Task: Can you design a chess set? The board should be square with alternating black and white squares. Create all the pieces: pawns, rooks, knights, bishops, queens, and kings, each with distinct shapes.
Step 791:
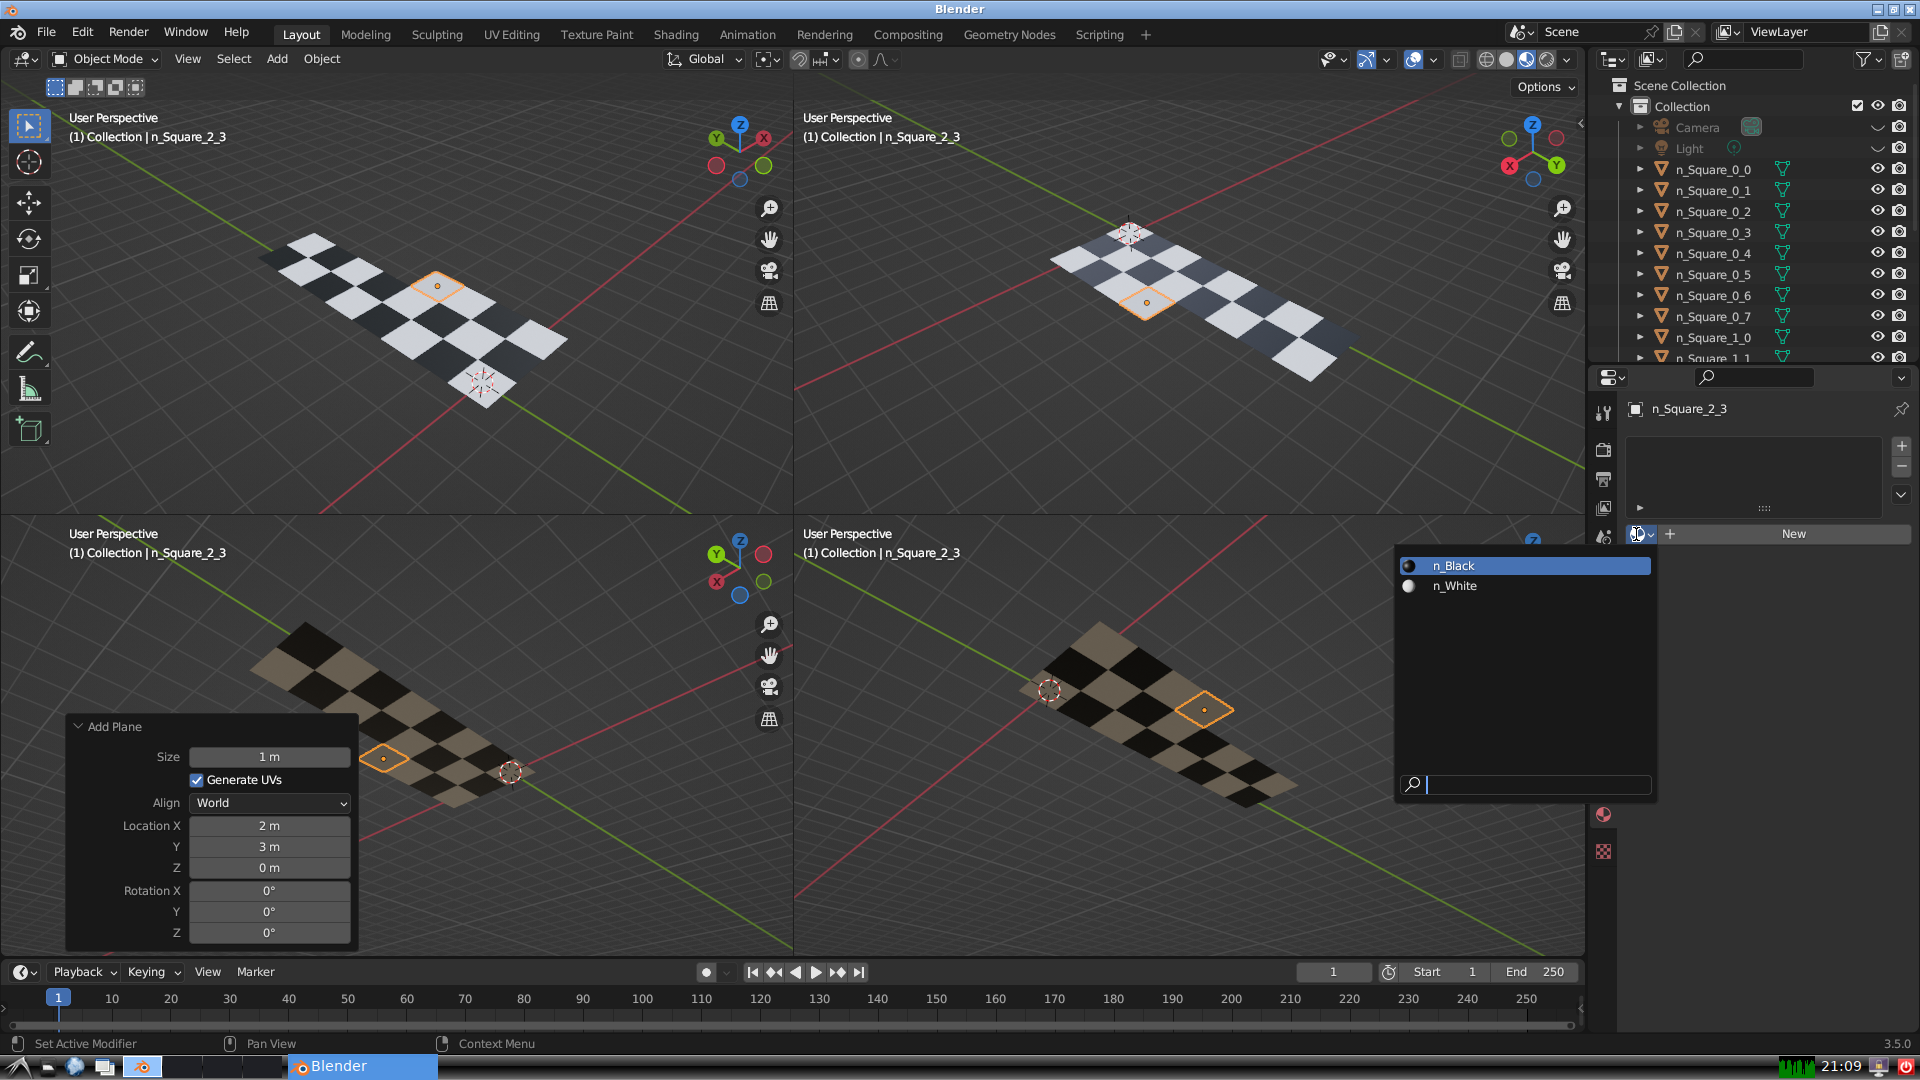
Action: input_text: n_Black